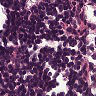
Metastatic tissue present: no